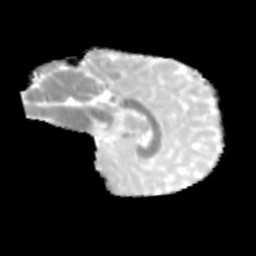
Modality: MD
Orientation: sagittal
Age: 10
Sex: male
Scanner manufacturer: siemens
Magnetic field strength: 3 T
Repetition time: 3.8 s
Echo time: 0.07 s